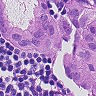
Metastatic tissue present: yes